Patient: sex M, age 75
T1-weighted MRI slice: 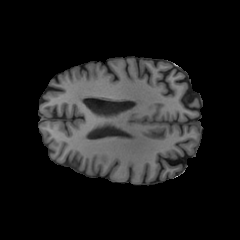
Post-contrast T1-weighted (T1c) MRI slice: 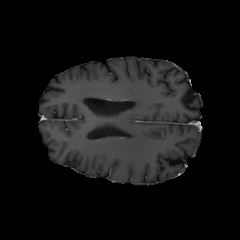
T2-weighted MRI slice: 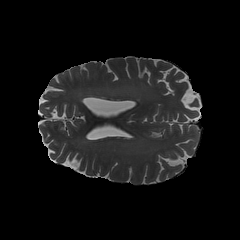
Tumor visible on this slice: no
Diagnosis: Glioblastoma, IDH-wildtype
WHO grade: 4